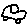
Label: car